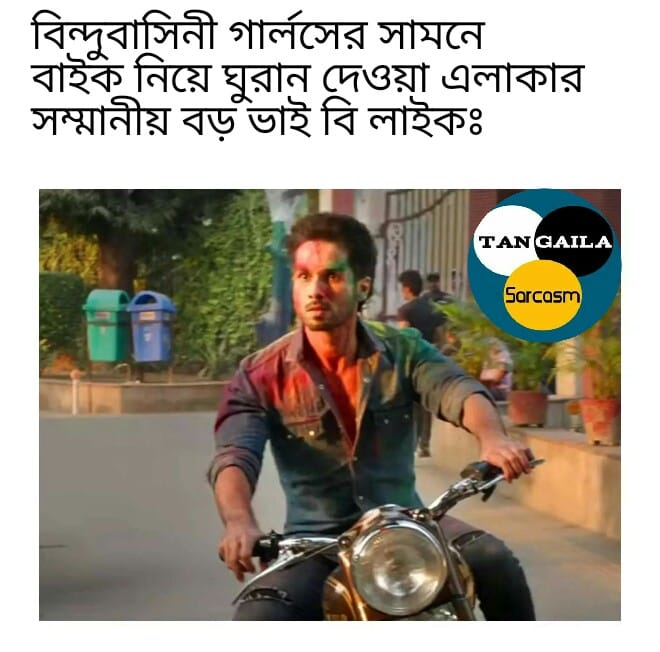
Caption: বিন্দুবাসিনীর গার্লসের সামনে বাইক নিয়ে ঘুরান দেওয়া এলাকার সম্মানীয় বড় ভাই বি লাইকঃ
Label: non-hate